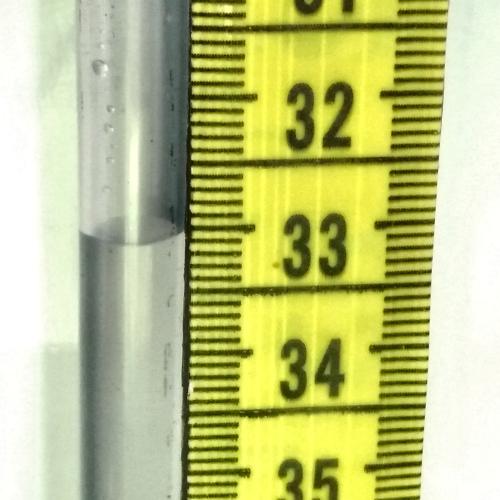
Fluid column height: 33.0 cm